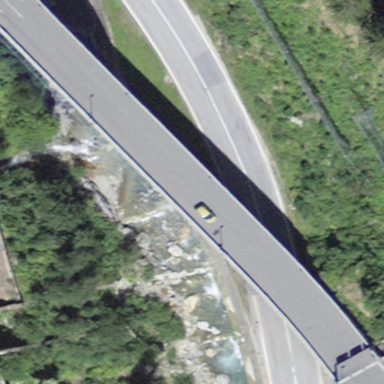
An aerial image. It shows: Man-made bridge.